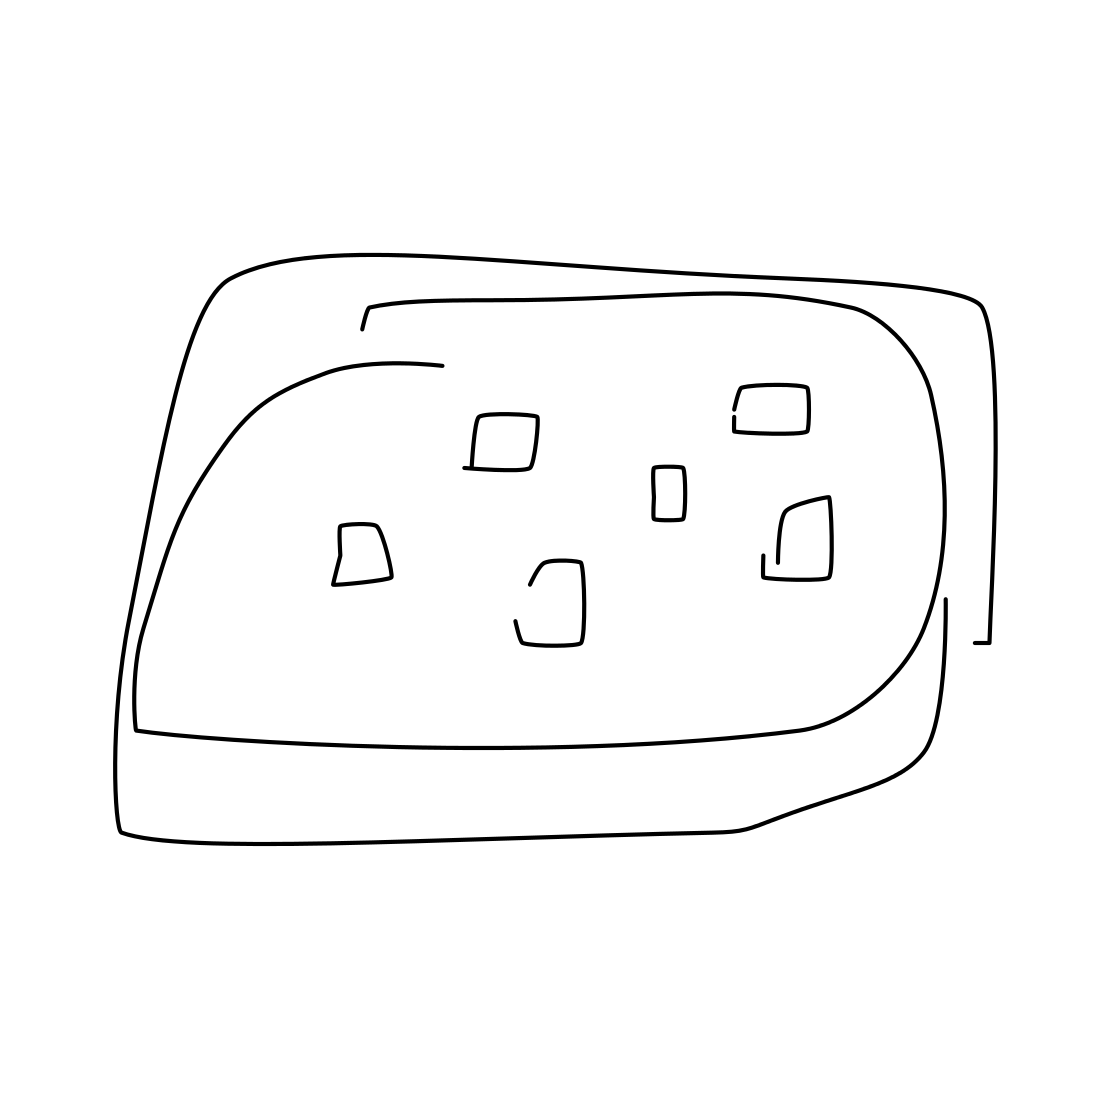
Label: pizza